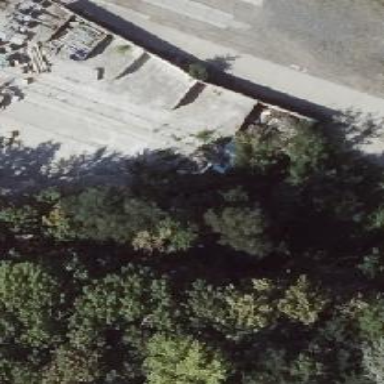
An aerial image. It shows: Abandoned railway.